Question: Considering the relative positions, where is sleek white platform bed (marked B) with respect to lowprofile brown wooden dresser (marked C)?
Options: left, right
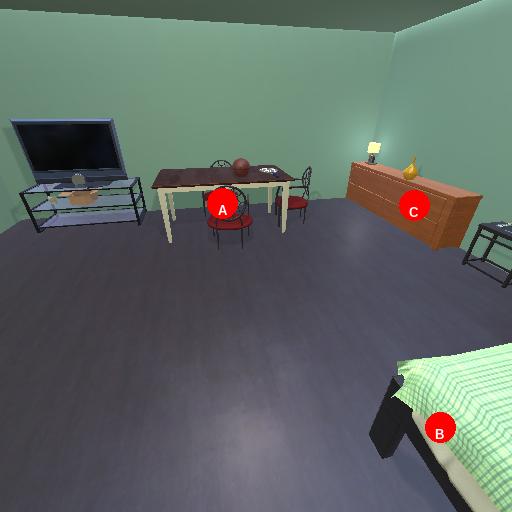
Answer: left